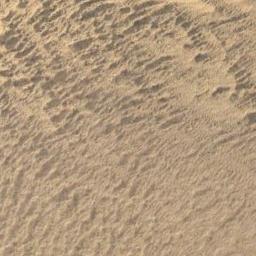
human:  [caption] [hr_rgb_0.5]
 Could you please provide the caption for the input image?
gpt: The desert has yellow sand and many small fixed dunes .

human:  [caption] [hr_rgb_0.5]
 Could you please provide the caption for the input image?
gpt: This is a yellow desert with dense wavy stripes .

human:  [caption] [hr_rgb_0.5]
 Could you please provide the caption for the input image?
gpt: There are many lines in the desert .

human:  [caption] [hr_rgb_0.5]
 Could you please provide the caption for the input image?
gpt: There are yellow desert with lines of bare land .

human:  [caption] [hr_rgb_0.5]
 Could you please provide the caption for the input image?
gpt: A yellow desert with many dunes .